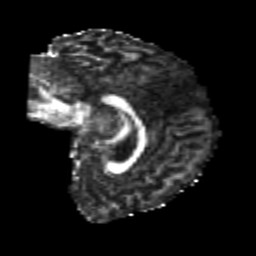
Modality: FA
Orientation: sagittal
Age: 22
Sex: female
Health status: healthy
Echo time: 0.074 s